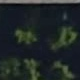
Vehicle type: Motorcycle